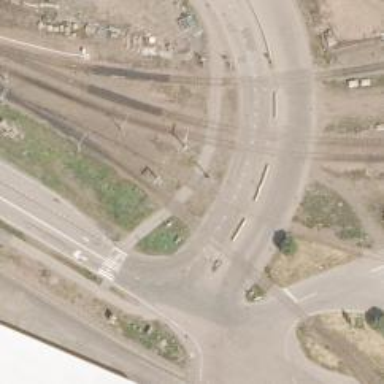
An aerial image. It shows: Crossing for the railway.